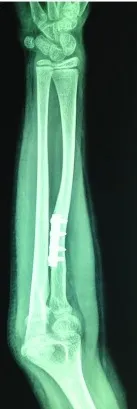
One year follow up showing remodeling of the radial head.
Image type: radiology (x_ray)